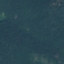
Land use / land cover: Forest